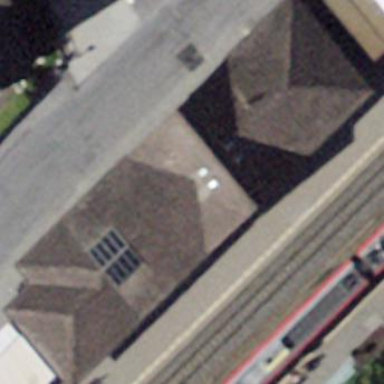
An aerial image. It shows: Train station building.